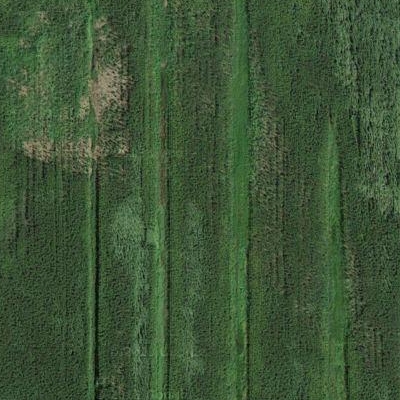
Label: Field